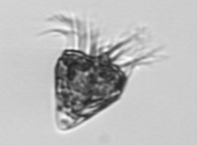
Label: Strombidium_morphotype2